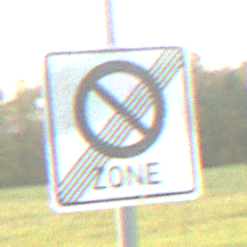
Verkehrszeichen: EndeEingeschraenktesHalteverbotZone
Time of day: SunriseSunset
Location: Outdoor (Nature)
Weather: PartlyCloudy
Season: NotSpecified
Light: Natural